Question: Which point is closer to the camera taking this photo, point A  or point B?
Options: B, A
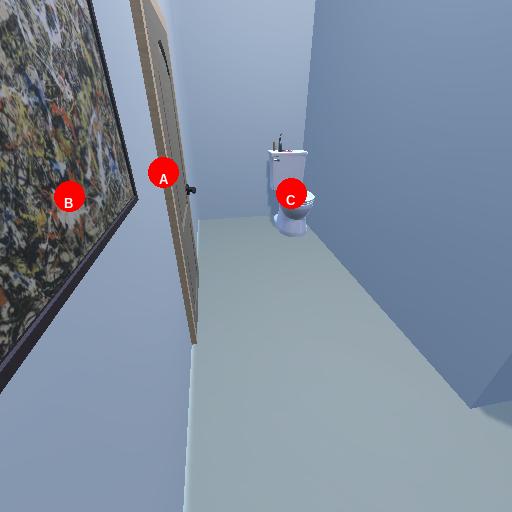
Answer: B